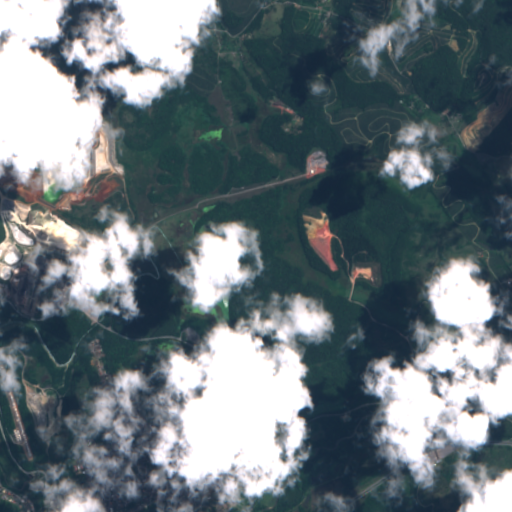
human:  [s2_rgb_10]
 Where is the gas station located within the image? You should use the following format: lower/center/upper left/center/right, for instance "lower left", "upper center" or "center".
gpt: The gas station is located in the lower center of the image.
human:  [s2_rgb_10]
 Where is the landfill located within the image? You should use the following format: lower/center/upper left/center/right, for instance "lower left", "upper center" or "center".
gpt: The landfill is located in the center left of the image.
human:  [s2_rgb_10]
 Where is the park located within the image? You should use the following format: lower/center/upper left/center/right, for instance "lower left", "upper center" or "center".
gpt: The park is located in the lower left of the image.
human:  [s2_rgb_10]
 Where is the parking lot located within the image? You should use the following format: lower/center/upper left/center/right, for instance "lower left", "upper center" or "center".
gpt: The parking lot is located in the lower left of the image.
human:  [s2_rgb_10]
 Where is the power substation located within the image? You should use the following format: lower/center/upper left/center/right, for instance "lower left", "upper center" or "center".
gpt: The power substation is located in the center left of the image.
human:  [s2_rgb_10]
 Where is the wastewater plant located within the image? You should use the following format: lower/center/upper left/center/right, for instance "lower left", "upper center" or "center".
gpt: The wastewater plant is located in the lower center of the image.
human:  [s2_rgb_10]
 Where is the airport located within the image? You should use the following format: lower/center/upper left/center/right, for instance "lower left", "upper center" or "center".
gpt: There is no airport in the image.